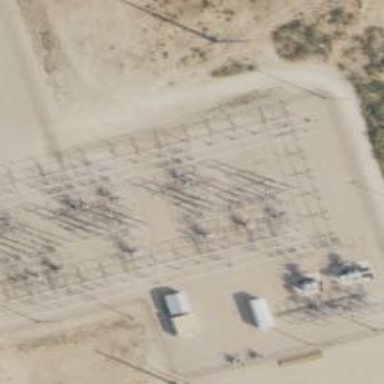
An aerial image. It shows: Switch for power supply.